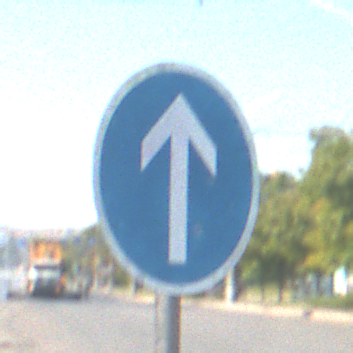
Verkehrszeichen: VorgeschriebeneFahrtrichtungGeradeaus
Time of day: Midday
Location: Outdoor (Urban)
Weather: Clear
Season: NotSpecified
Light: Natural